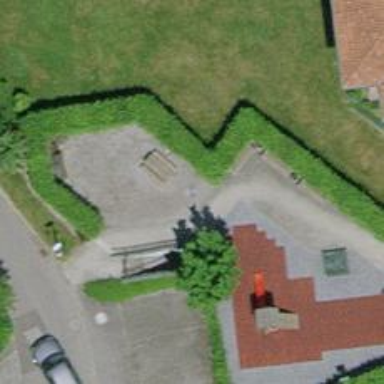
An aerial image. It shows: Springy playground.